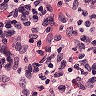
Metastatic tissue present: no